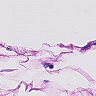
Metastatic tissue present: no